Field crop: maize
Growth stage: 1
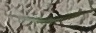
Species: sorghum